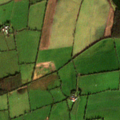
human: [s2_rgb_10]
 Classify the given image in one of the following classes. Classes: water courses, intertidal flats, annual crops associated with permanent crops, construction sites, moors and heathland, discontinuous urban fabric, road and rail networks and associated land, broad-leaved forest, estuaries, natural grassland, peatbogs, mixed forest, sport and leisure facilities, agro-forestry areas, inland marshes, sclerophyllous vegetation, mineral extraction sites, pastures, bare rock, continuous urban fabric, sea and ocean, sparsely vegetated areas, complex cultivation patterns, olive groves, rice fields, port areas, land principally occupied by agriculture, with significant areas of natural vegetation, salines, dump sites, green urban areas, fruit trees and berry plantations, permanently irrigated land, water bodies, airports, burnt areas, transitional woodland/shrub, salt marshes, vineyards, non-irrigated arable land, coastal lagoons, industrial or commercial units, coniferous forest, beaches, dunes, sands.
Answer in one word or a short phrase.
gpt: non-irrigated arable land, pastures